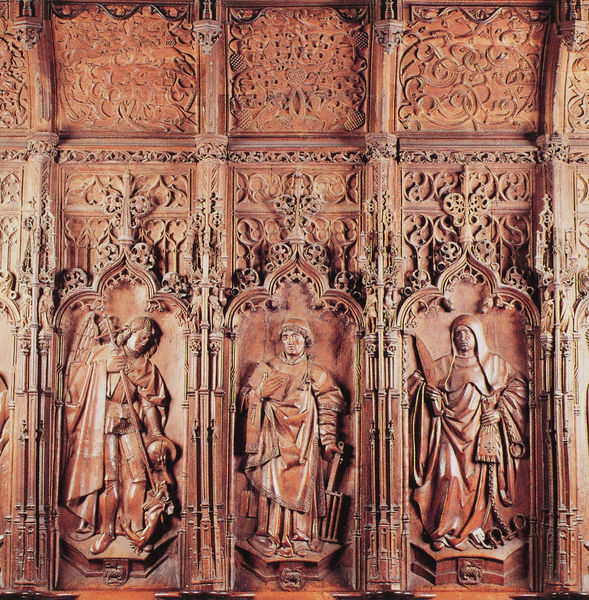
Titel: Sillería del Coral; Chorgestühl, Miserikordie
Künstler: Juan de Bruselas
Institution: Zamora, Heilige Kathedrale
Schlagwörter: flügel, braun, frau, holz, männer, säulen, schleier, muster, messer, kind, engel, ranken, relief, kette, figuren, ornamente, stufen, podest, lamm, buch, schwert, altar, schnitzerei, mönch, heilige, absatz, maria, drachen, drache, schnitzen, masswerk, georg, kriche, fiale, chorgestühl, rost, apostel, kreuzstab, schnizerei, attribute, laurentius